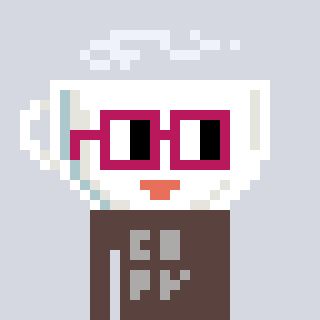
a pixel art character with square dark red glasses, a mug-shaped head and a darkbrown-colored body on a cool background